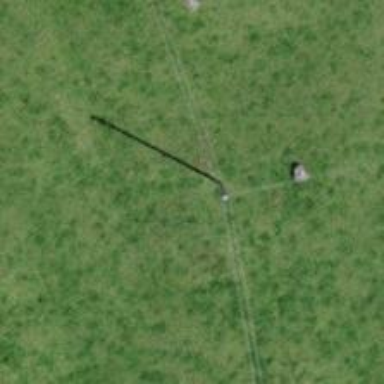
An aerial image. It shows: Power pole.